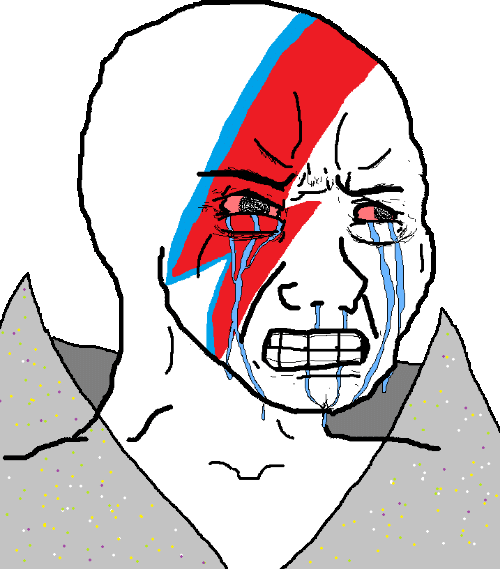
Label: 5_Crying_Wojak